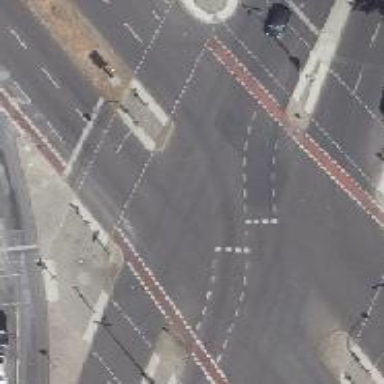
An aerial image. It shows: Footway located on traffic island.